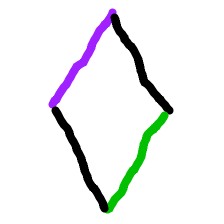
Shape: rhombus